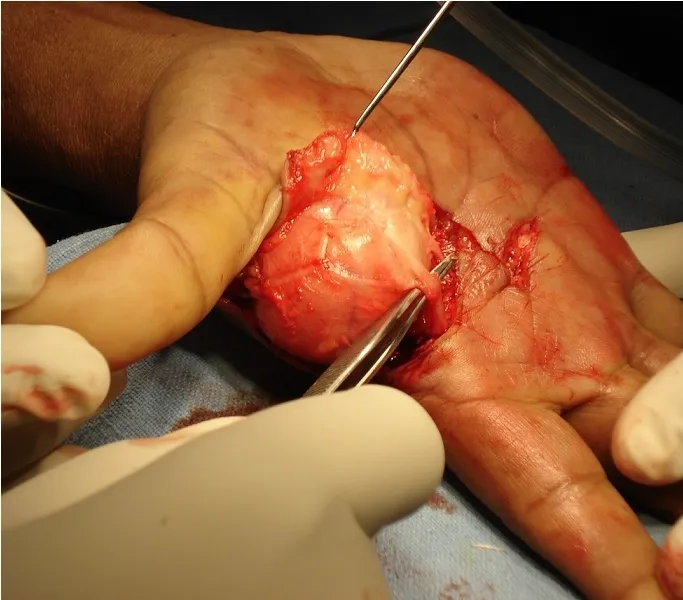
giant lipoma stretching the median nerve and its branches.
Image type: medical_photograph (other_medical_photograph)